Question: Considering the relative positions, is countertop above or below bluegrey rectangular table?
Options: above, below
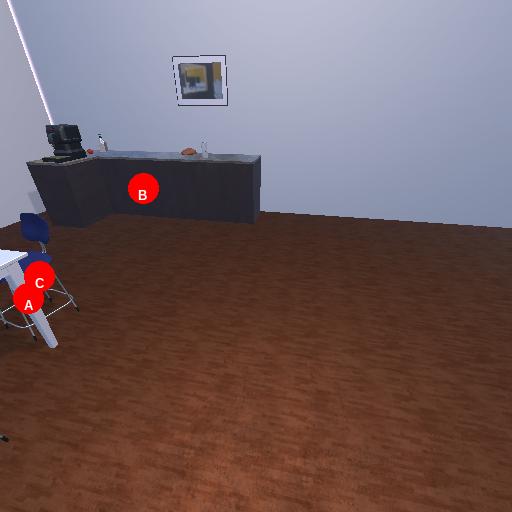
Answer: above